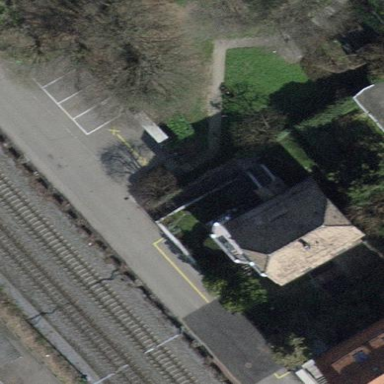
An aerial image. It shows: Building with hipped roof.